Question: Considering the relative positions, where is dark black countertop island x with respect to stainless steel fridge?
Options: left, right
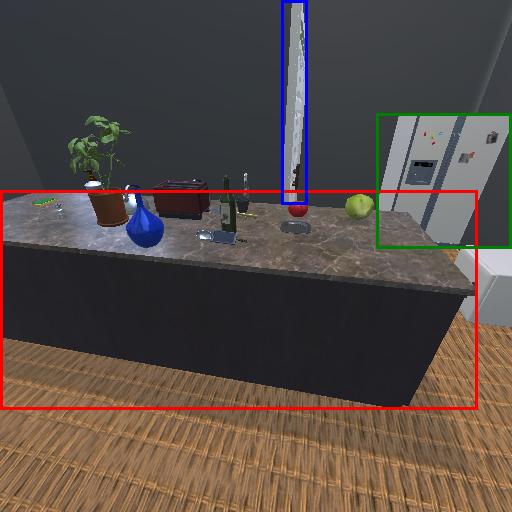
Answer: left